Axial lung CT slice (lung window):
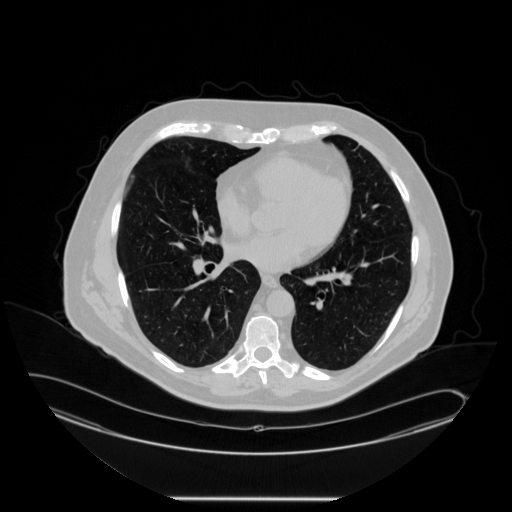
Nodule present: no